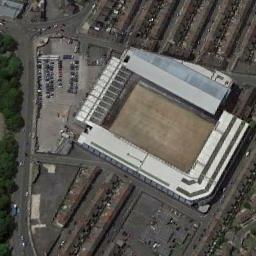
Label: stadium